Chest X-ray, AP view. Patient: 9 years old, sex M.
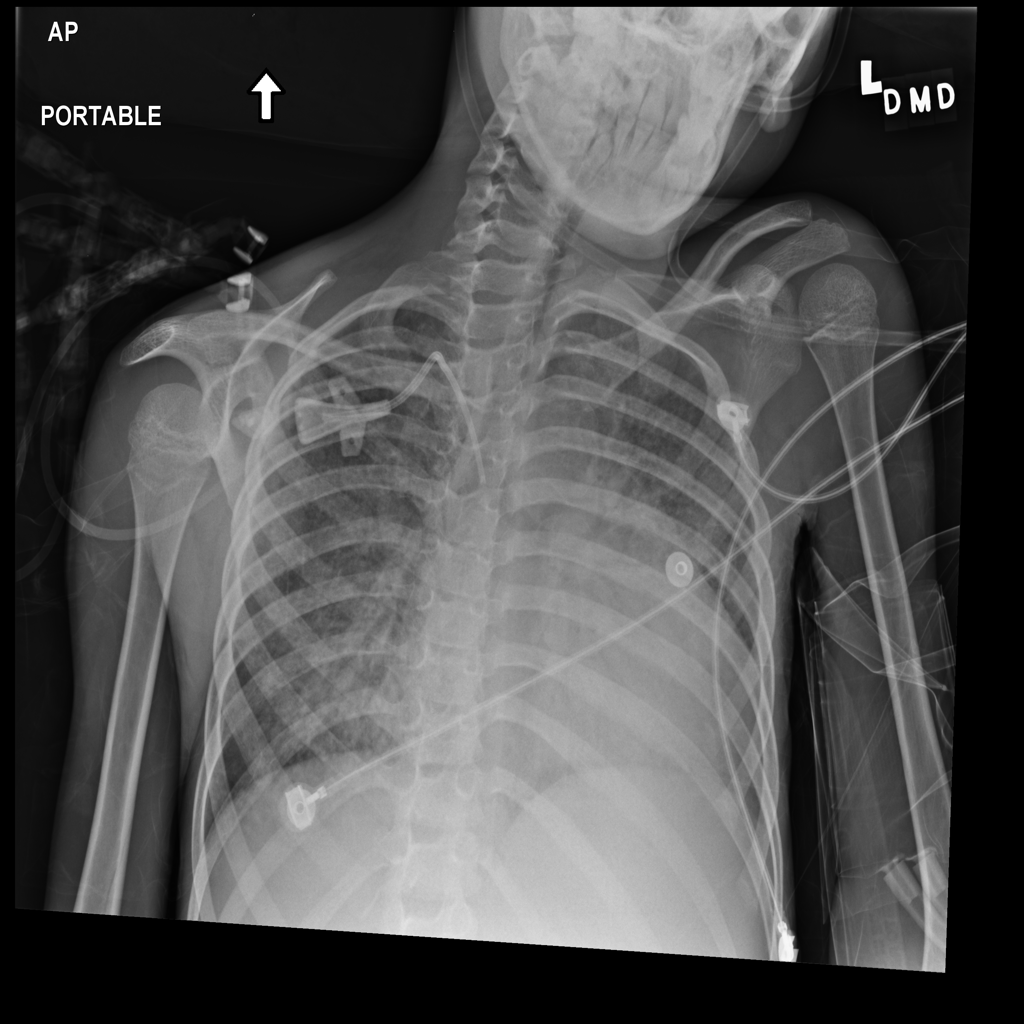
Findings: No Finding